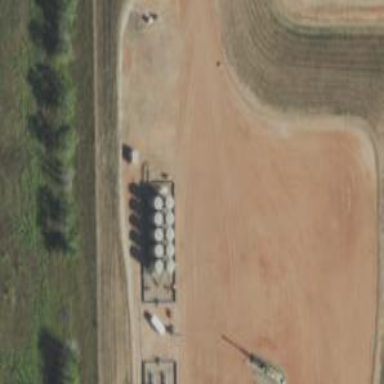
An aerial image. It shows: Storage tank with man-made structure.